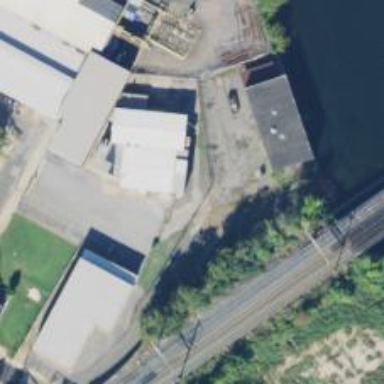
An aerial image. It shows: Abandoned railway spur on abandoned bridge.